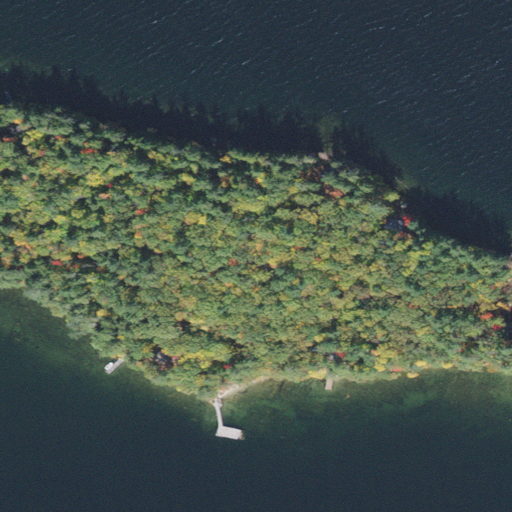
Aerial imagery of island in New Hampshire named Birch Island containing open water, deciduous forest, mixed forest, evergreen forest, open development, herbaceous wetlands, and grassland